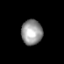
Tissue: prostate
Cell type: T cells
Senescence score: 0.7067
Nuclear area (px): 515
Mean DAPI intensity: 150.942